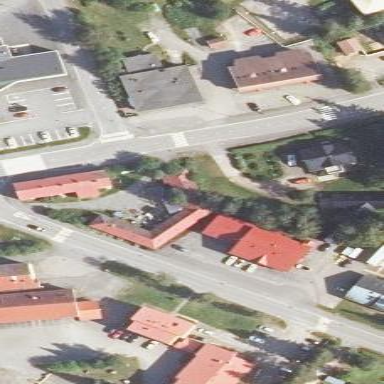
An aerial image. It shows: Retail area.